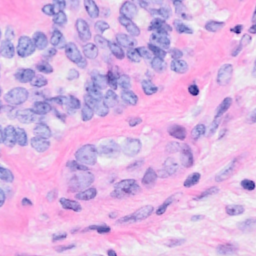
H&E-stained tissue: Breast